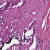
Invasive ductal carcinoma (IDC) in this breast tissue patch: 0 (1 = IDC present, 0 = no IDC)